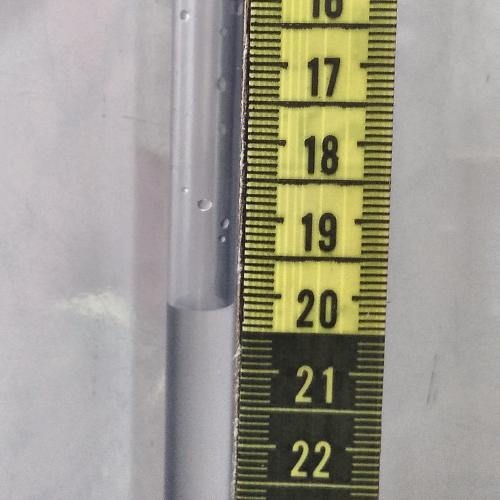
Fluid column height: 20.2 cm